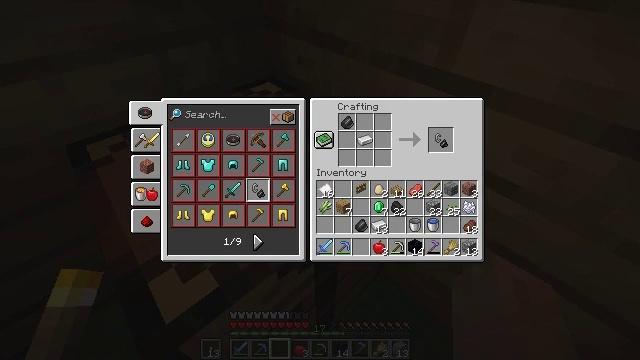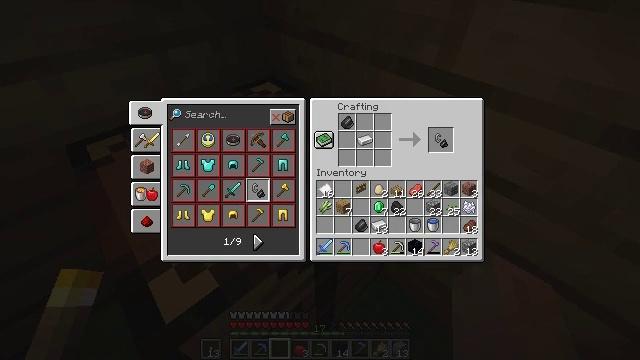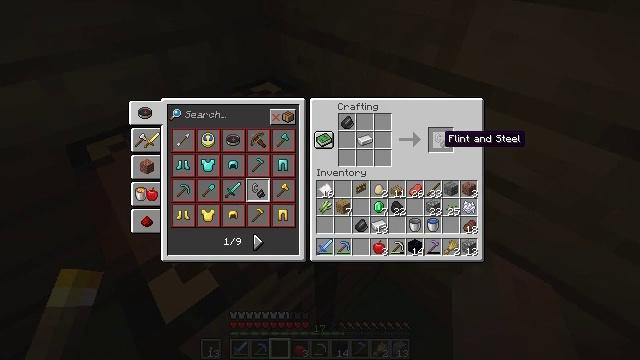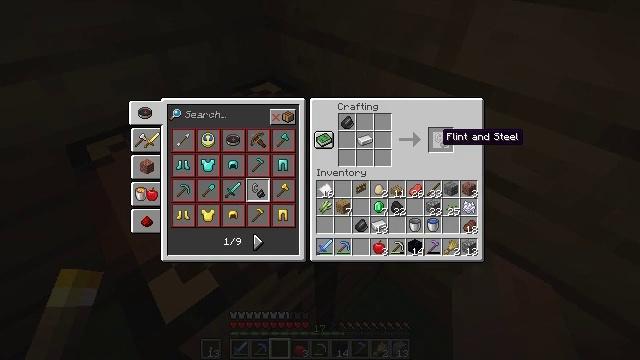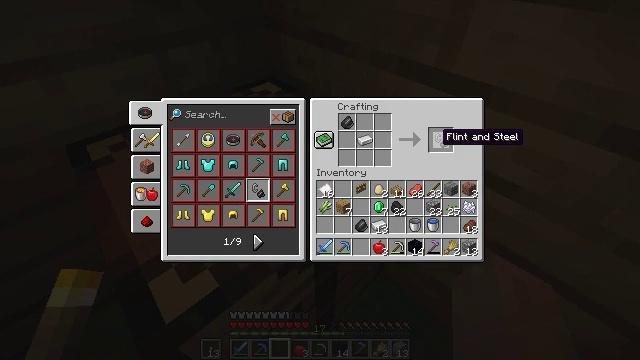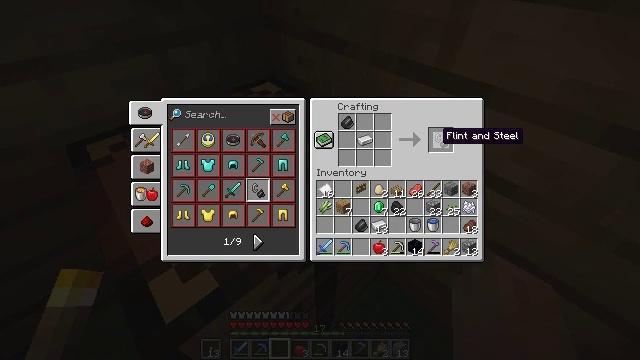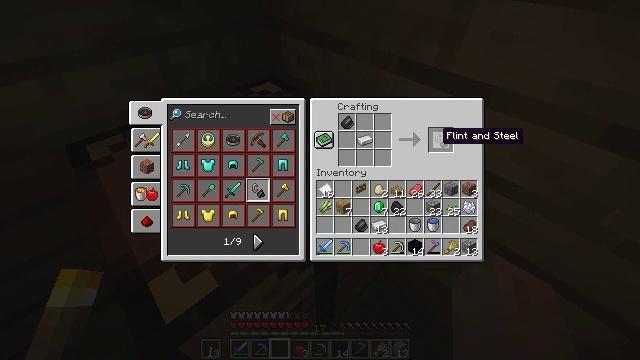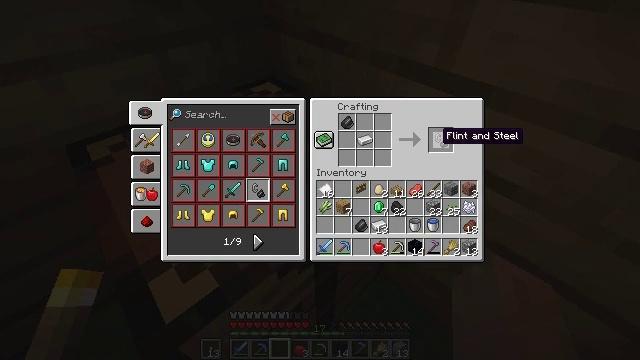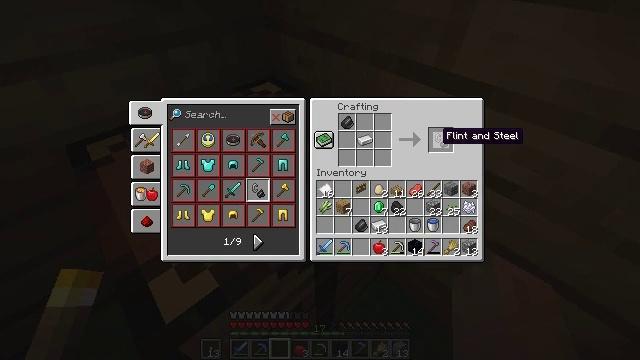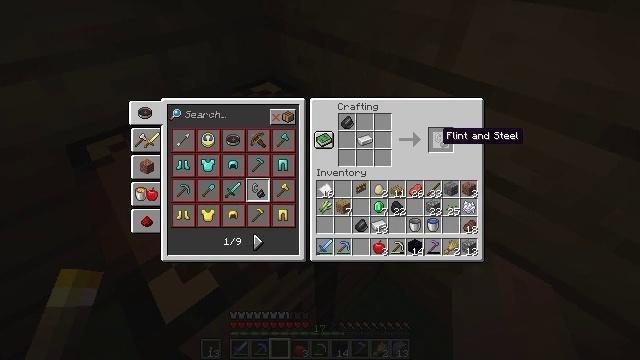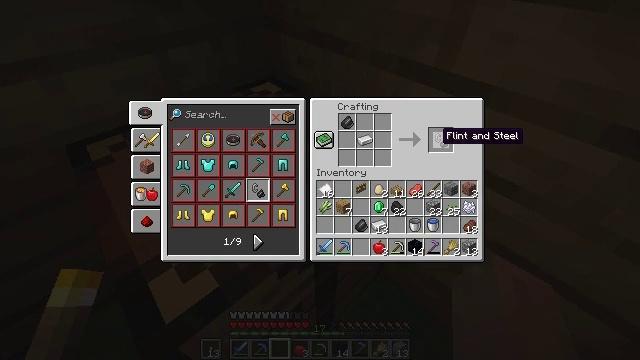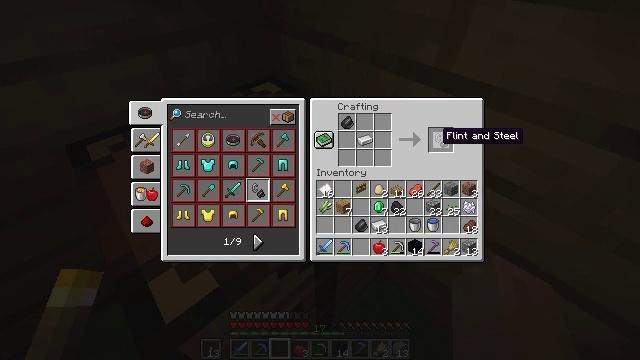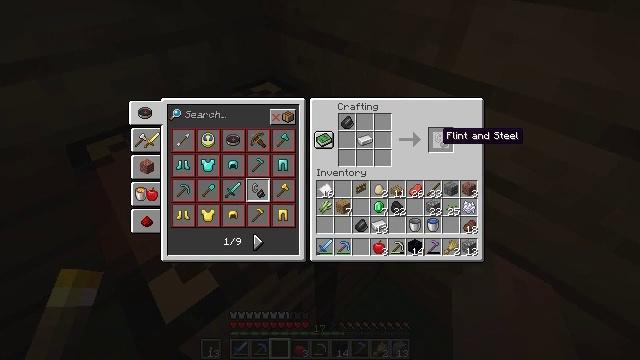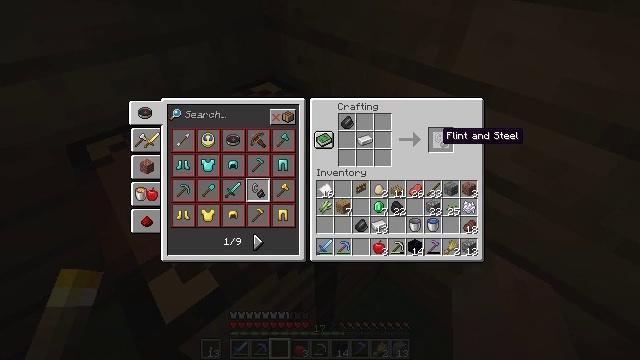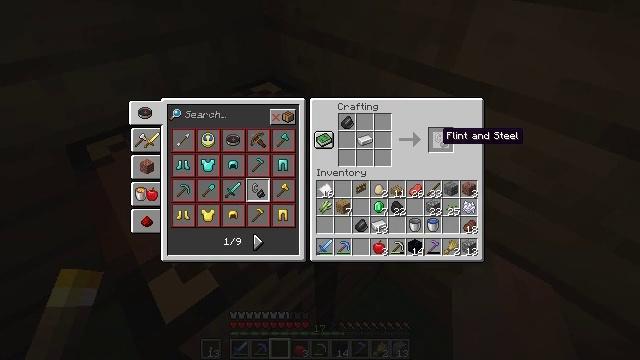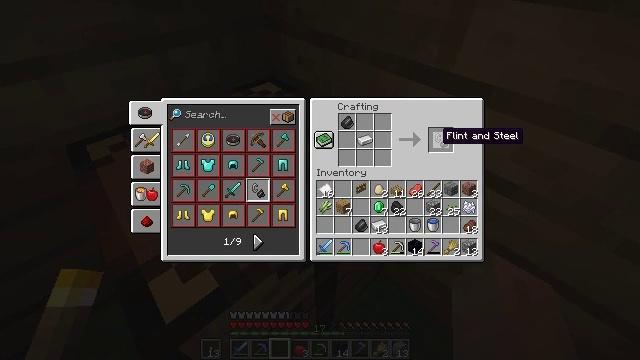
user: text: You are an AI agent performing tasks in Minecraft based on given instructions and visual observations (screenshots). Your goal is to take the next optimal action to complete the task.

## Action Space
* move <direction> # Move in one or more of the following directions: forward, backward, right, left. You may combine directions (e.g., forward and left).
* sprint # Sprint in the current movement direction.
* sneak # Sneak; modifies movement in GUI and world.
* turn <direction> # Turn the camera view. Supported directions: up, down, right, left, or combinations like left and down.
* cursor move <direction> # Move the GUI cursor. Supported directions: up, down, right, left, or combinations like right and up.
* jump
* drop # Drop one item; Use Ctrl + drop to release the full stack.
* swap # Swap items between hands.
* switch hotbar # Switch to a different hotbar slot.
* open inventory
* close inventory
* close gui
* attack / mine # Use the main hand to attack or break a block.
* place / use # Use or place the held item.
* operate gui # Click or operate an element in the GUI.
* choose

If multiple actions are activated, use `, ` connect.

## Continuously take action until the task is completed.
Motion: motion action
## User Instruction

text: Use iron and flint in the crafting table to create flint and steel.
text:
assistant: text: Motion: cursor move left
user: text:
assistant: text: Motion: no_op
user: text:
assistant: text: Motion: no_op
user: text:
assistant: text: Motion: no_op
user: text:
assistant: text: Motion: no_op
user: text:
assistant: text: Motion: no_op
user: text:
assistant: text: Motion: no_op
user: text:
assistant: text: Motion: no_op
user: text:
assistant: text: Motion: no_op
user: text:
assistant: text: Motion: no_op
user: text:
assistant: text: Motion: no_op
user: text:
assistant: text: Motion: no_op
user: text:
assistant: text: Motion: no_op
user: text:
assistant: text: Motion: no_op
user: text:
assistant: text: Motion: no_op
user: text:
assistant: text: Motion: no_op
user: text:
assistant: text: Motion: no_op
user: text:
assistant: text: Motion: no_op
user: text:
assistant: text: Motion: no_op
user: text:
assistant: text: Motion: no_op
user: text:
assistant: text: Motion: no_op
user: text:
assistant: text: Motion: no_op
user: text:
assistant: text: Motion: no_op
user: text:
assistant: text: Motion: no_op
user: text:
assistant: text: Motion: no_op
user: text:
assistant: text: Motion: no_op
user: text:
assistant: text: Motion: no_op
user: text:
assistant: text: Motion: no_op
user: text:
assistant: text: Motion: no_op
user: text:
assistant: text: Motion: no_op